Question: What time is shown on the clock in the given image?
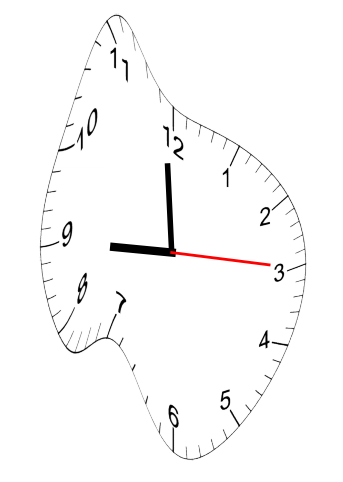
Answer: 08:59:15